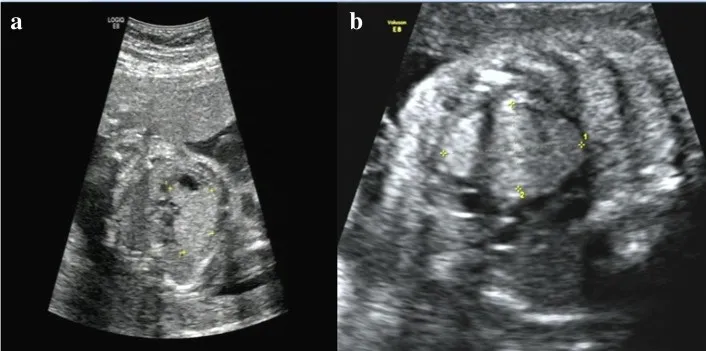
Color Doppler ultrasound imaging. a on November 3, 2017 (23 + 4 weeks of gestation), color Doppler ultrasound imaging showed a hyperechogenic mass in the fetal left ventricle, measuring 1.8 cm x 1.57 cm, broadening of the left lateral ventricle (1.11 cm) and a strong dot-like echo in the left ventricle; b on December 7, 2017, color Doppler ultrasound reexaminations displayed multiple strong echoes in the fetal left ventricle (measuring 3.3 cm x 2.03 cm), compression of the left ventricular outflow tract, obvious enlargement of the tumor, and a 0.92 cm internal diameter of posterior horn of the left lateral ventricle.
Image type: radiology (ultrasound)